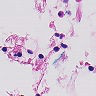
Metastatic tissue present: no